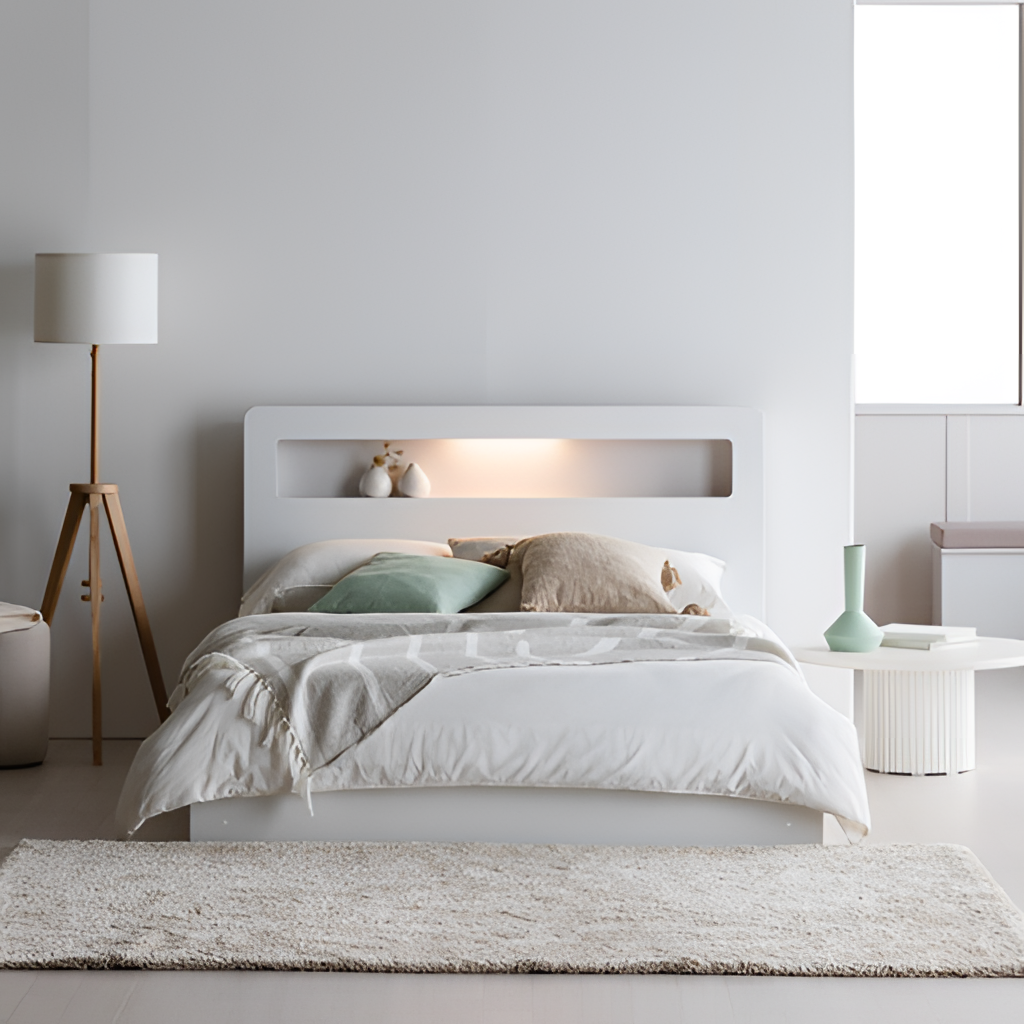
illuminated headboard bed, Certainly! Here is the caption based on the image description:, wallpaper, with nan pattern, flooring, with nan pattern